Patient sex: M
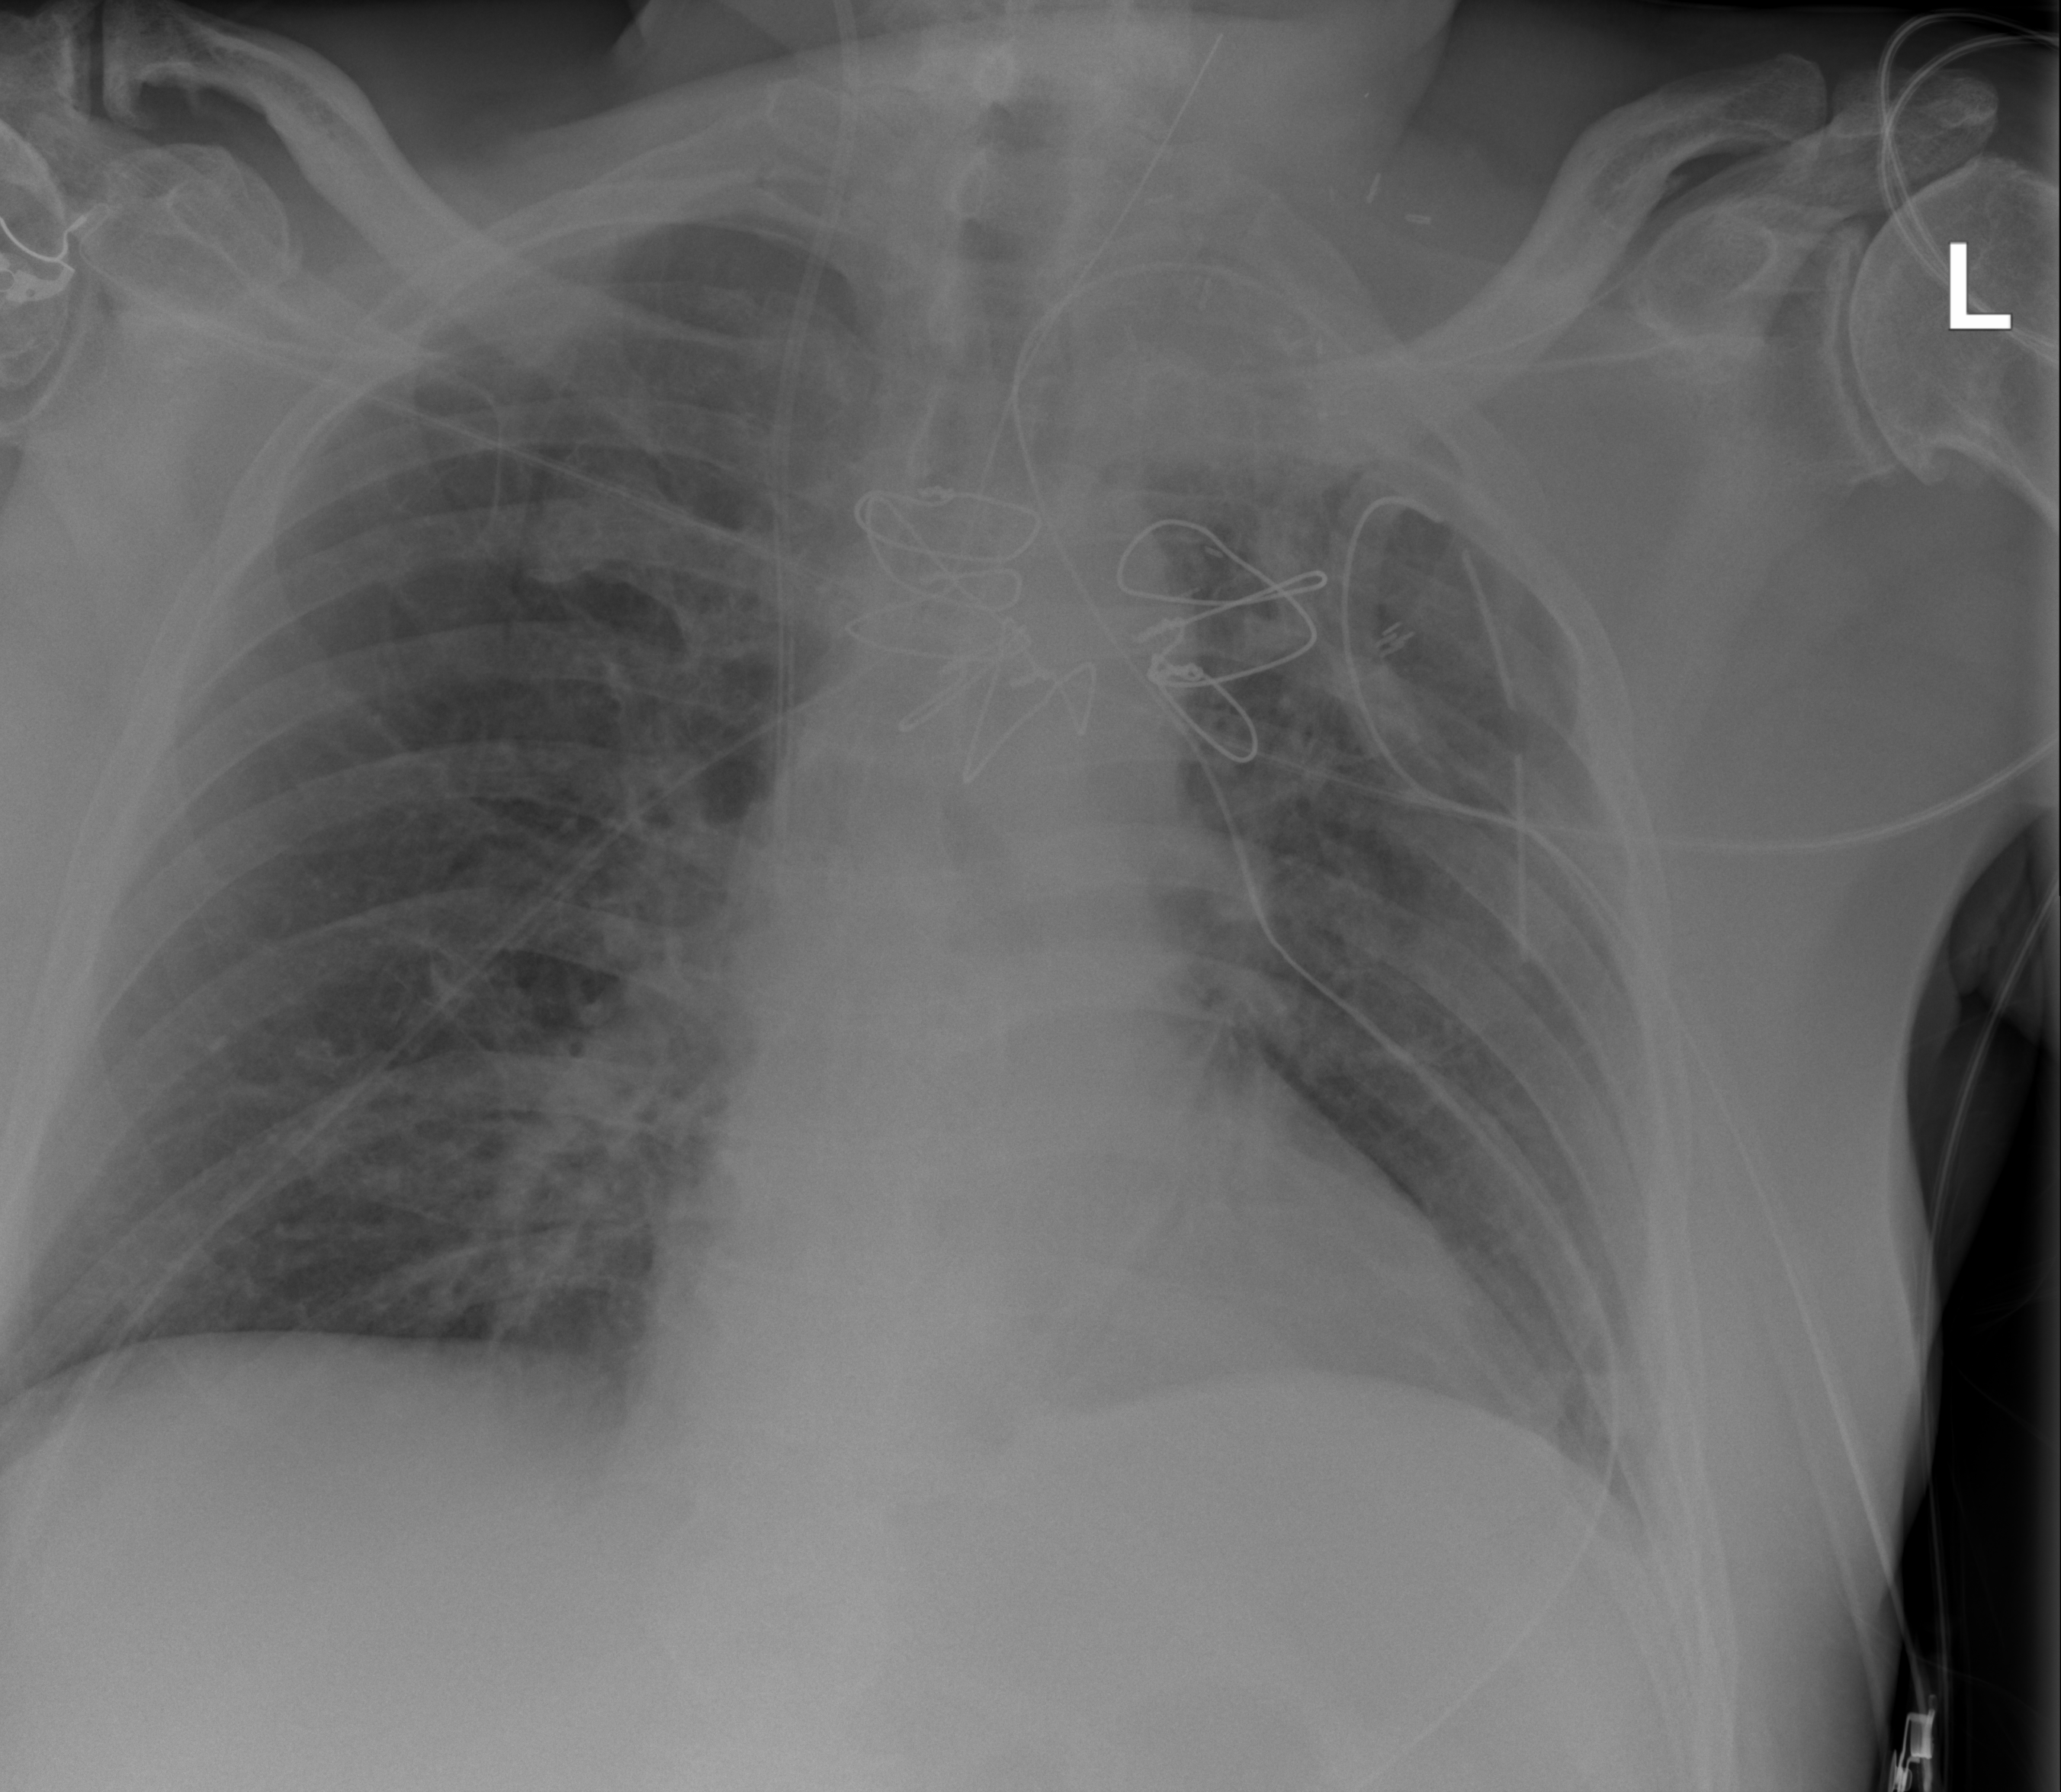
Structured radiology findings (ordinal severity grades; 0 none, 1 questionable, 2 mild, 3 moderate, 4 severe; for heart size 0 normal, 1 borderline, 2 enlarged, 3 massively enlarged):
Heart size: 1
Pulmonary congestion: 0
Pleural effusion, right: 0
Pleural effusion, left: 0
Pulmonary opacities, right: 2
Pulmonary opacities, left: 0
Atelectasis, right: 1
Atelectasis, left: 2